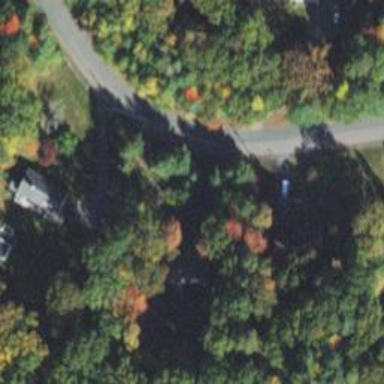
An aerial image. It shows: Driveway.